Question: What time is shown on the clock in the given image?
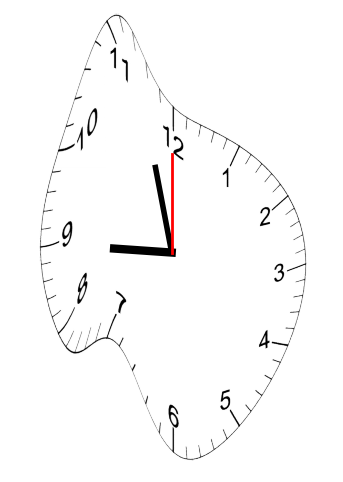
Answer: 08:57:00